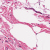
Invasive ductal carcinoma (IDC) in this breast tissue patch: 0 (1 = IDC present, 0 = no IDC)